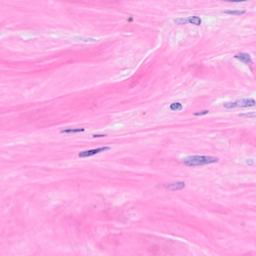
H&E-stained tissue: Breast